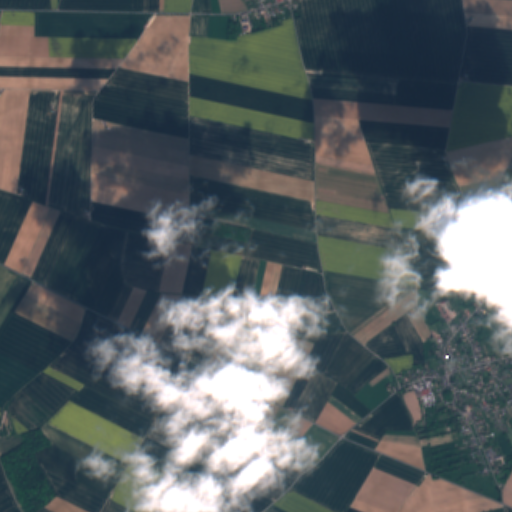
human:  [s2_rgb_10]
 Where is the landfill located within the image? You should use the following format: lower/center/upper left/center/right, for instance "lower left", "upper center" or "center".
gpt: The landfill is located in the lower left of the image.
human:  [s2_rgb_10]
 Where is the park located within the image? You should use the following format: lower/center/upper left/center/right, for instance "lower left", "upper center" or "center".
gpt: The park is located in the lower right of the image.
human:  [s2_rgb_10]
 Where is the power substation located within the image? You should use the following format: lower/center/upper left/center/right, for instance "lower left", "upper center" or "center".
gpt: The power substation is located in the lower right of the image.
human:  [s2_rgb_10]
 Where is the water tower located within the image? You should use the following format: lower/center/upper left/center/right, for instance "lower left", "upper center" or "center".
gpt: The water tower is located in the lower right of the image.
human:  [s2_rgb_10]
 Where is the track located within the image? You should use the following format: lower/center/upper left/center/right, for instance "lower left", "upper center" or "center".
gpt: There is no track in the image.